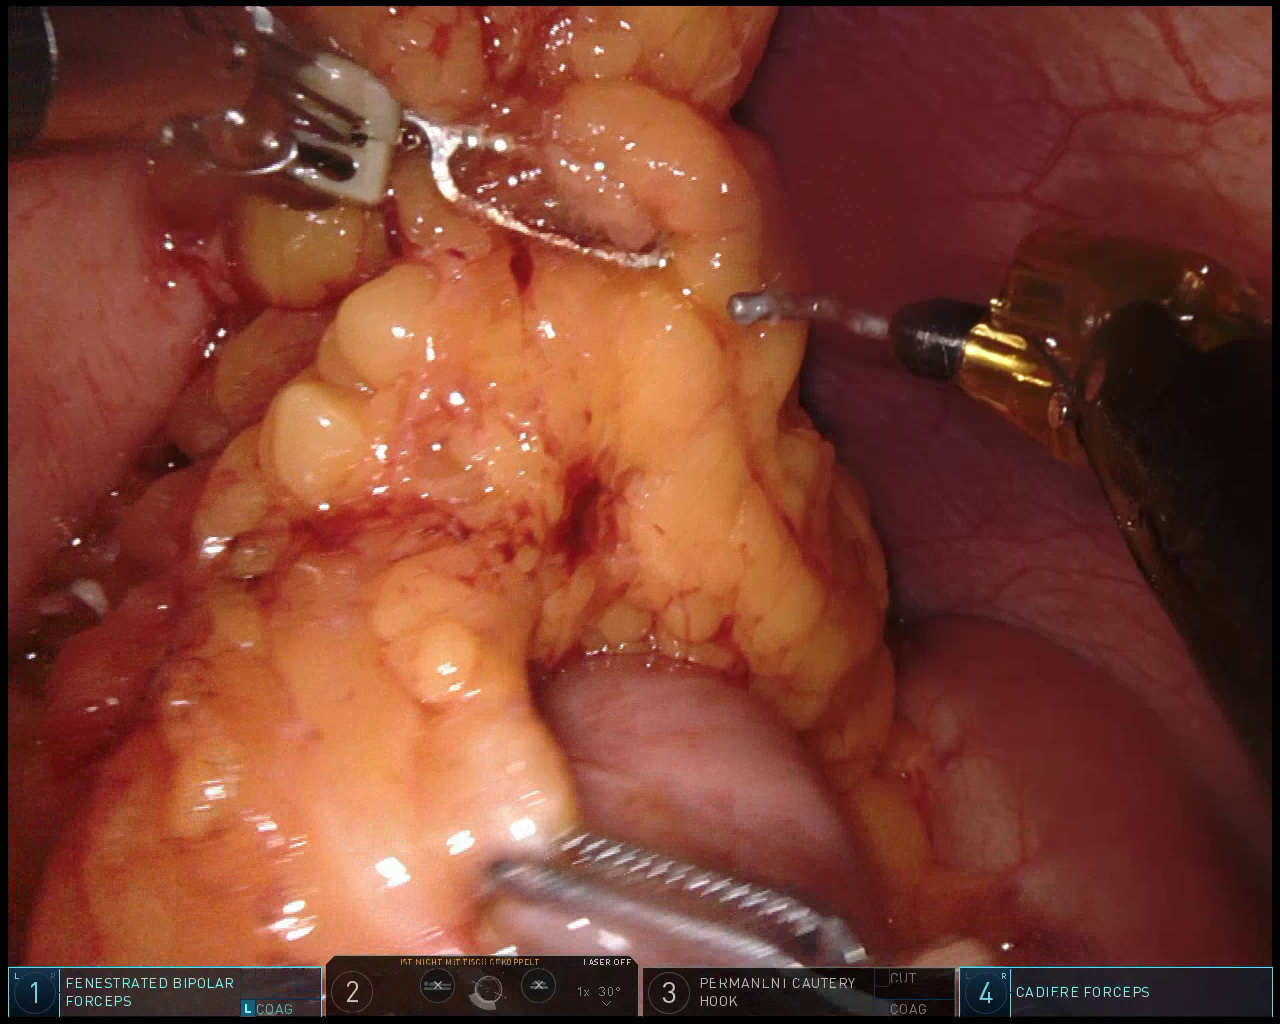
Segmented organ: stomach
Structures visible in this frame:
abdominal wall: yes
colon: yes
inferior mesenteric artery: no
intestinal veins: no
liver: no
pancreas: no
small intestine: no
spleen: no
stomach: yes
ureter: no
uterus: no
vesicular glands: no